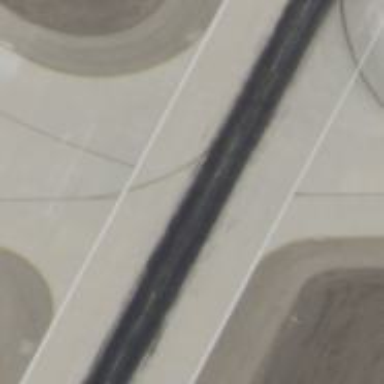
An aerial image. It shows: View of taxiway at the airport.